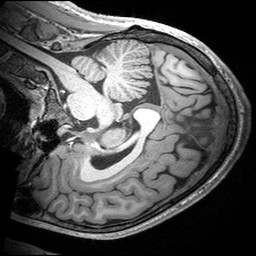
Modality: T1w
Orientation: sagittal
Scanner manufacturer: siemens
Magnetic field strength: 3 T
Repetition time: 2.53 s
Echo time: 0.00299 s